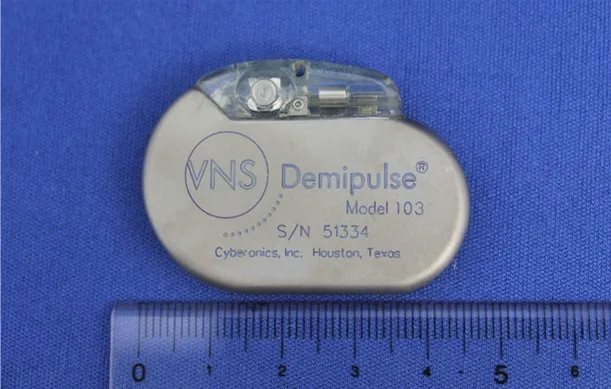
The VNS device and an intraoperative photograph of the left vagosympathetic trunk. The pulse generator (width 45 mm, height 32 mm, depth 6.9 mm, and weight 16 g) (A).
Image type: medical_photograph (other_medical_photograph)